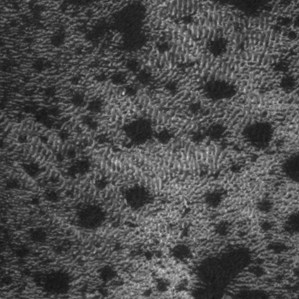
Label: frost